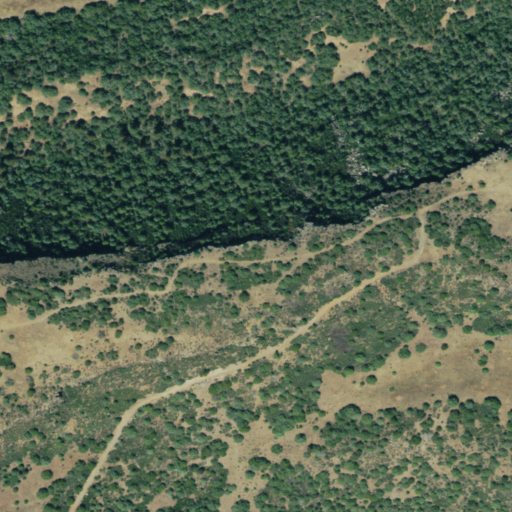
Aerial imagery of gap in Colorado named The Narrows containing evergreen forest, shrub, deciduous forest, and grassland